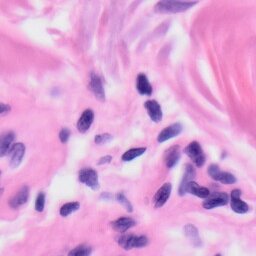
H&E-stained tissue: Skin